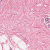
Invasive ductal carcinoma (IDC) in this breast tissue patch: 0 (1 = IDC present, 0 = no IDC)